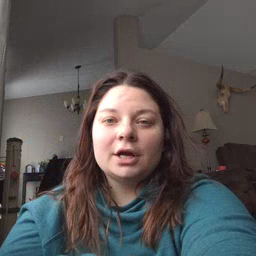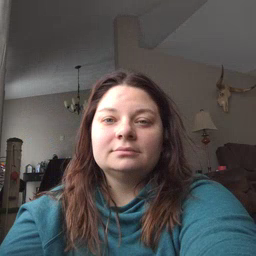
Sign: brother